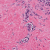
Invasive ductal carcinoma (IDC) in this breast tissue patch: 0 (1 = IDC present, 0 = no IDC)